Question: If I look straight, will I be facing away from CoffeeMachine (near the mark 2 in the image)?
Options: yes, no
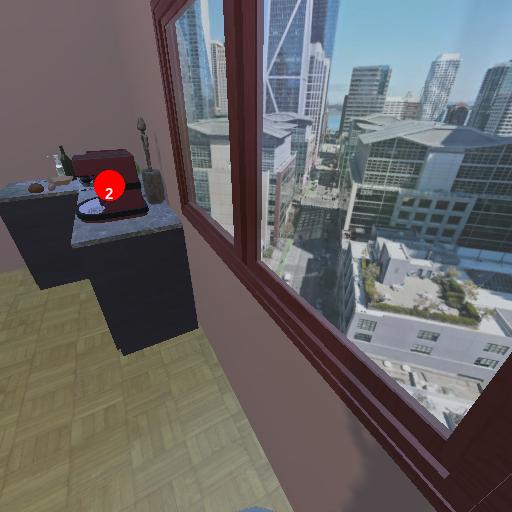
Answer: yes